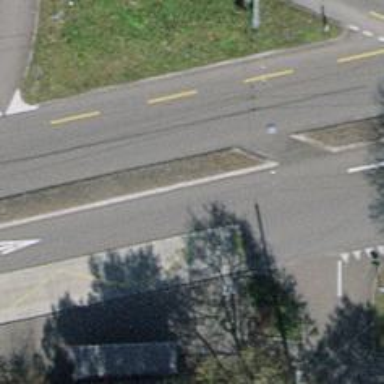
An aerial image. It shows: Bus stop for trolleybuses with designated stop position for public transport.